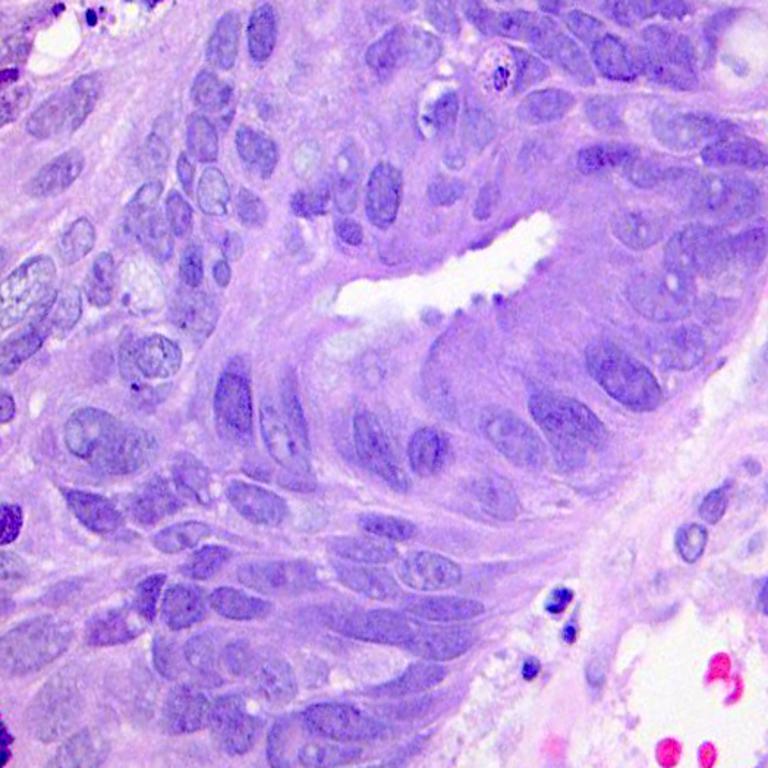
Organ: colon
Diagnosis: adenocarcinomas